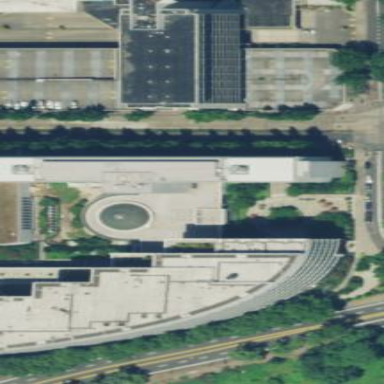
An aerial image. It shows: Government office building.